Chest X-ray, PA view. Patient: 64 years old, sex M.
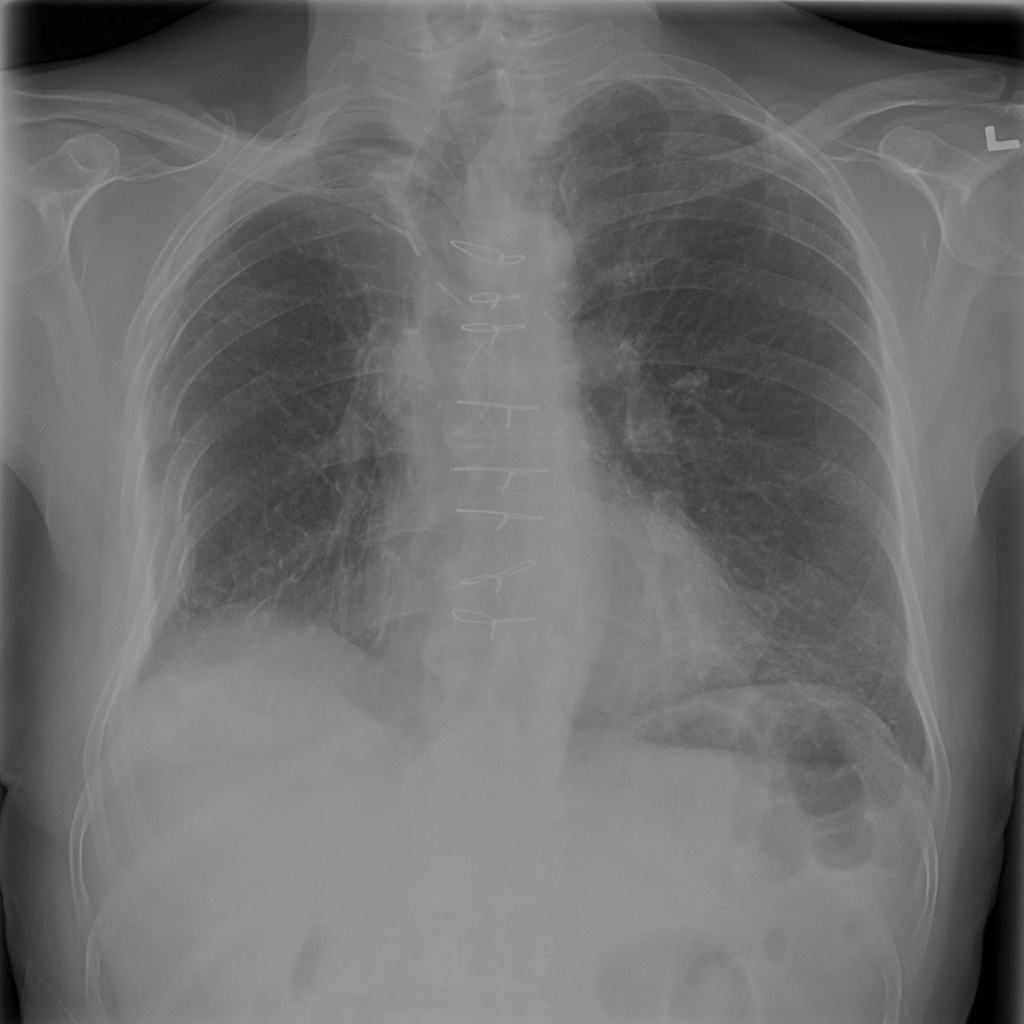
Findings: No Finding